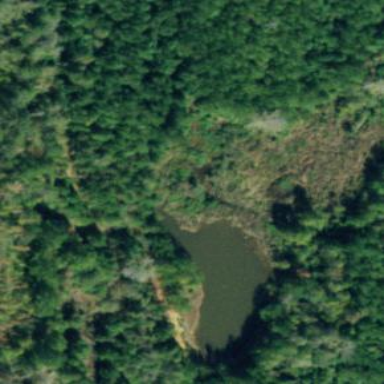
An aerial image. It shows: Pond with natural water.